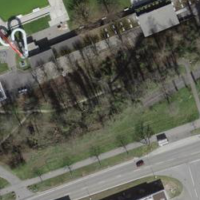
EUNIS habitat code: 53
Species observed at this site:
Hedera helix